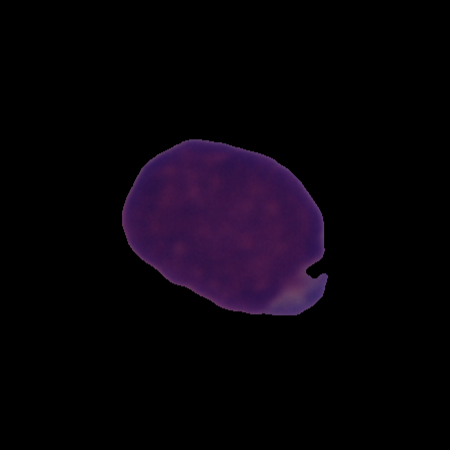
Label: cancer